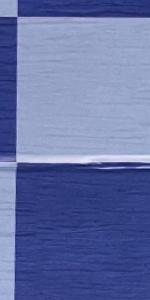
Label: Empty